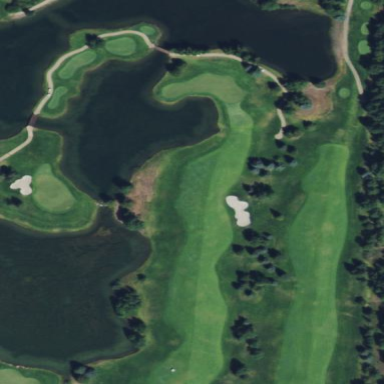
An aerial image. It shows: Grassy fairway on golf course.